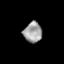
Tissue: lung
Cell type: Epithelial cells
Senescence score: 0.2273
Nuclear area (px): 363
Mean DAPI intensity: 159.372